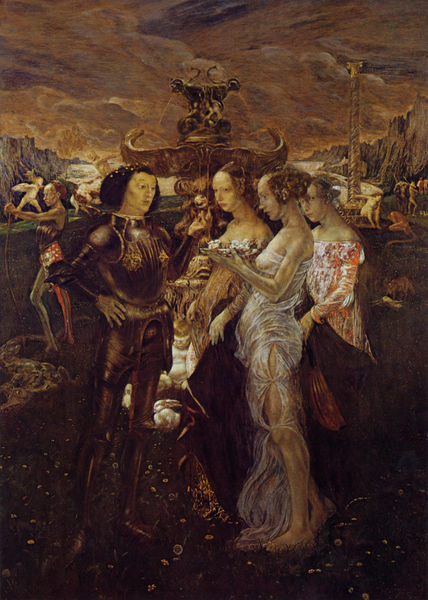
Titel: Das Urteil des Paris
Künstler: Friedrich Stahl
Standort: England
Institution: Privatbesitz
Schlagwörter: akt, berg, blau, dunkel, felsen, gemälde, gewitter, gruppe, hand, himmel, kampf, mann, meer, nackt, vogel, wasser, weiß, wolken, frauen, menschen, blumen, braun, frau, frisuren, haar, hut, kleid, kleider, schwarz, säule, blüten, rot, schleier, wiese, hochformat, malerei, tanz, gesichter, schale, stehen, taube, öl, feld, kirche, sonne, gewand, gold, haare, pose, stehend, adel, drei, kind, paar, locken, renaissance, brunnen, kinder, turm, engel, springbrunnen, beine, bewölkt, bein, füße, düster, italien, berge, gebirge, ölgemälde, sturm, wetter, könig, essen, grazien, weiber, dekolleté, surreal, panzer, glaube, geld, traum, barfuß, nixen, kugel, geschenk, kunst, ritter, rüstung, kapitell, verführung, harnisch, anbieten, ionisch, antik, hölle, mystisch, durchsichtig, reichtum, johanna, ritterrüstung, hörner, korinthisch, gabe, deutschrömer, mythen, brunne, rinascimental, hexen, skellett, bogenschütze, minne, jungfrauen, boticceli, boticeli, boticelli, botticceli, botticcelli, botticelli, drei hexen, heochzeit, sandro botticcelli, stehle, opfern, sirenen, jeanne d'arc, heilige johanna, müthen